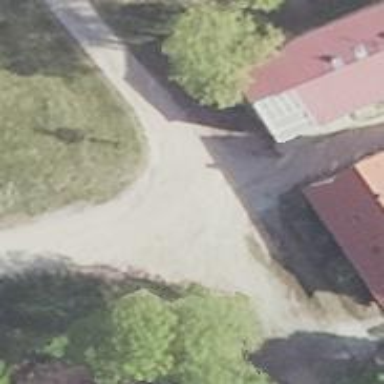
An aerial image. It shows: Residential road.